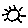
Label: sun